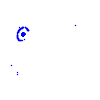
Particle: pion